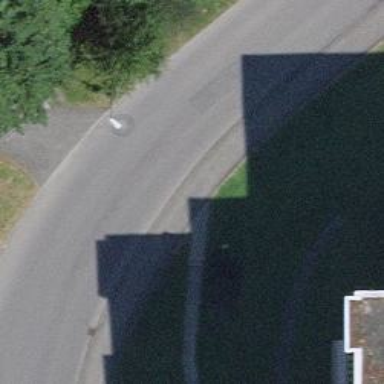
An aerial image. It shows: Sidewalk.